Interaction volume radius: 5 \u00c5
Interaction volume height: 40 \u00c5
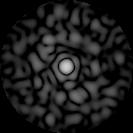
Disorder parameter: 0.8382